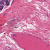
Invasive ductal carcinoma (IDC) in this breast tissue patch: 0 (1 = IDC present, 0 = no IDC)